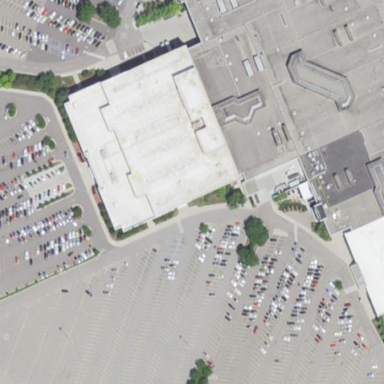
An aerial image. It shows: Department store.